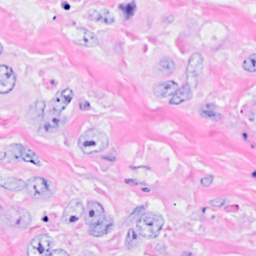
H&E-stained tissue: Breast